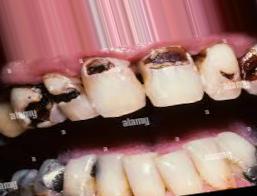
Condition: Caries